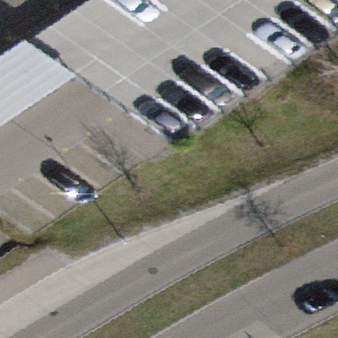
Label: other